Field crop: maize
Growth stage: 1
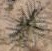
Species: salsola